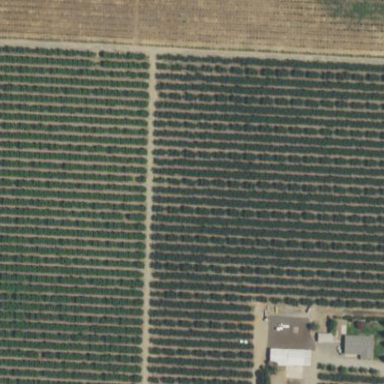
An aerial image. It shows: Orchard.